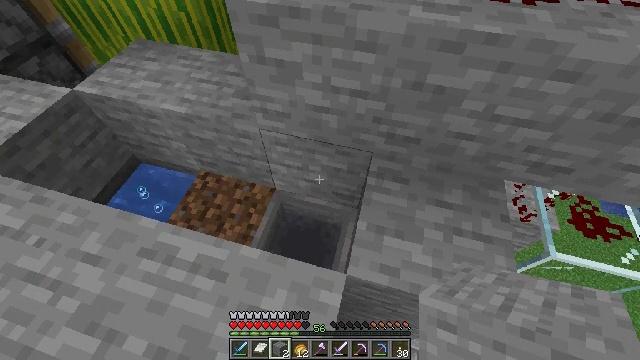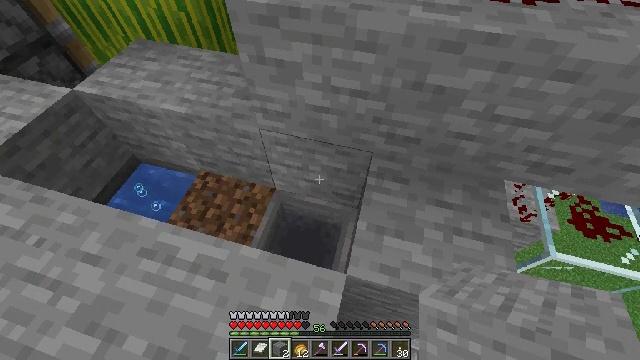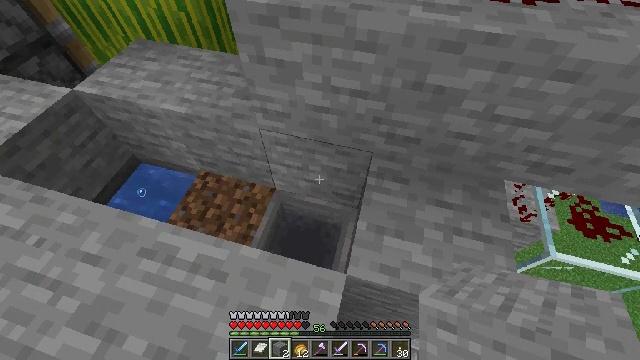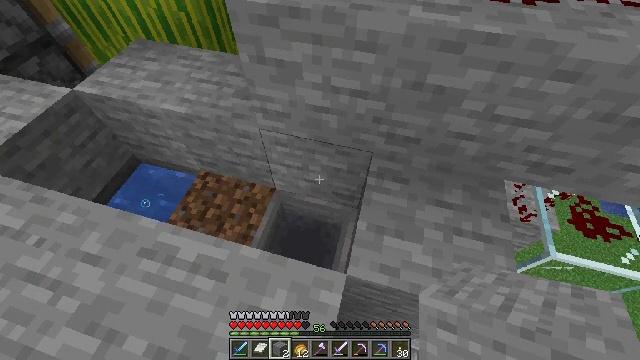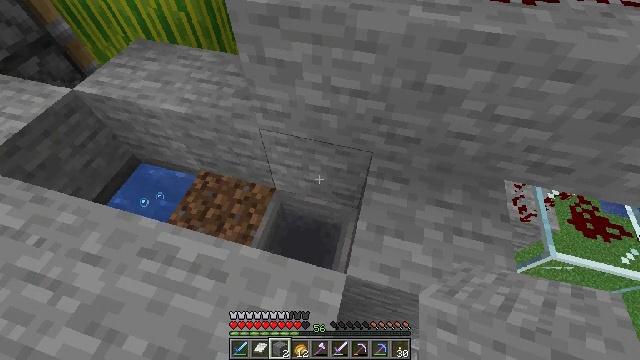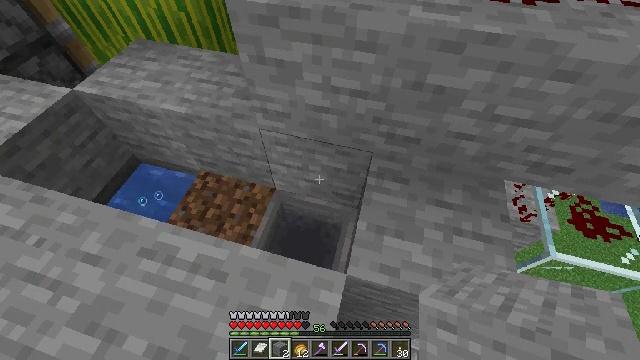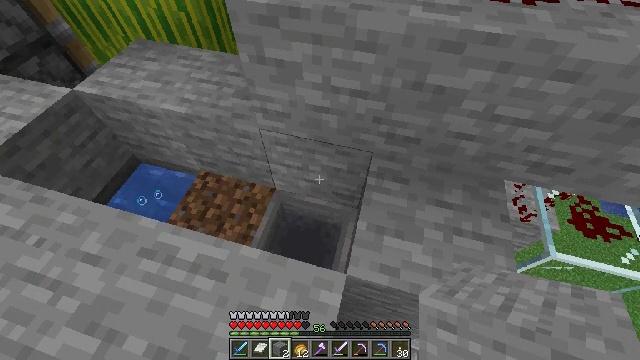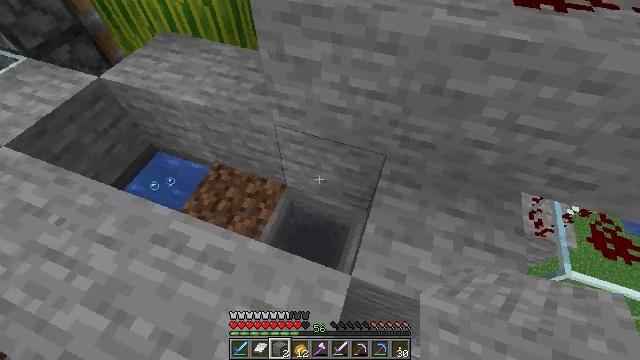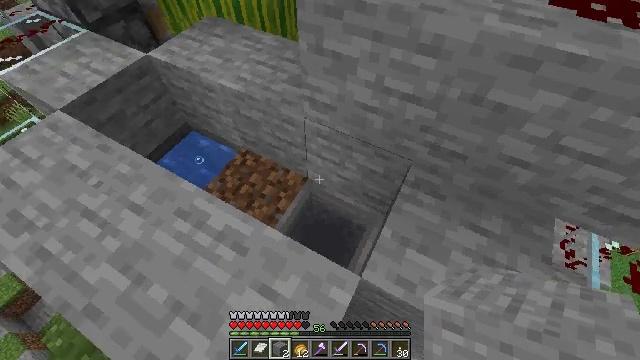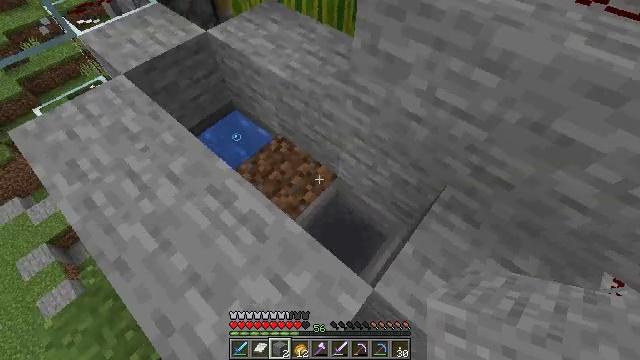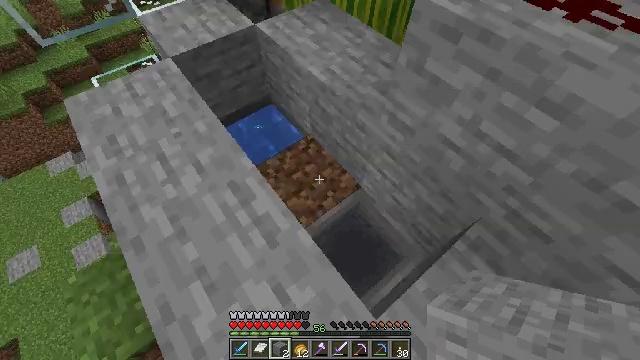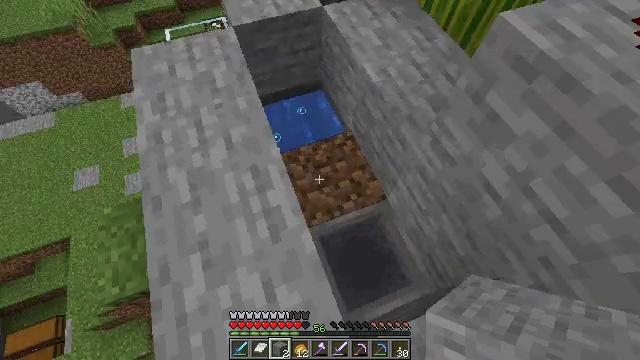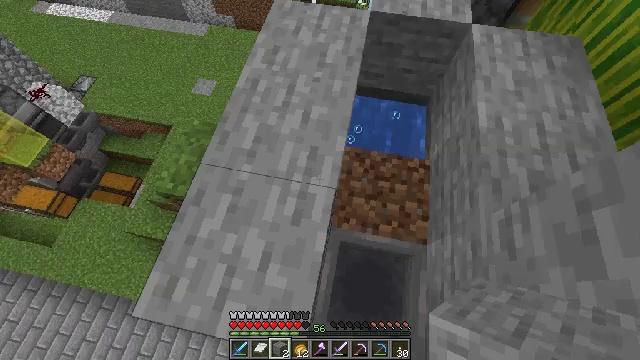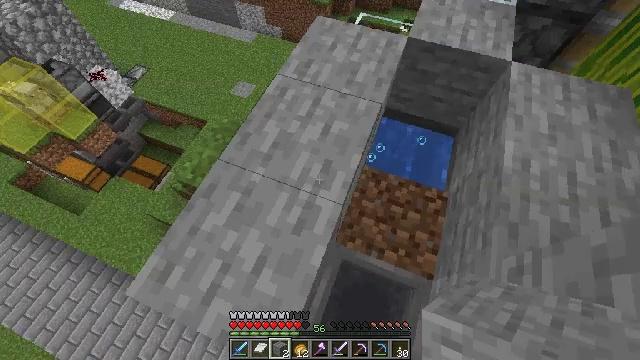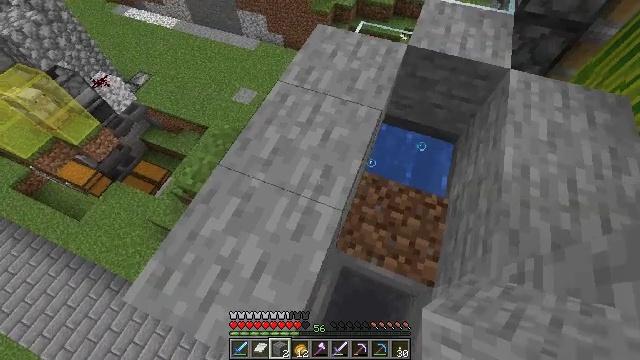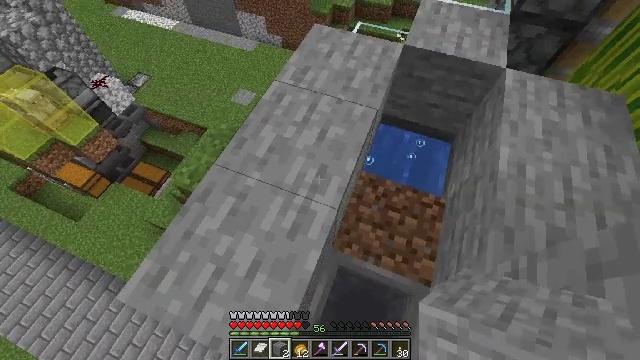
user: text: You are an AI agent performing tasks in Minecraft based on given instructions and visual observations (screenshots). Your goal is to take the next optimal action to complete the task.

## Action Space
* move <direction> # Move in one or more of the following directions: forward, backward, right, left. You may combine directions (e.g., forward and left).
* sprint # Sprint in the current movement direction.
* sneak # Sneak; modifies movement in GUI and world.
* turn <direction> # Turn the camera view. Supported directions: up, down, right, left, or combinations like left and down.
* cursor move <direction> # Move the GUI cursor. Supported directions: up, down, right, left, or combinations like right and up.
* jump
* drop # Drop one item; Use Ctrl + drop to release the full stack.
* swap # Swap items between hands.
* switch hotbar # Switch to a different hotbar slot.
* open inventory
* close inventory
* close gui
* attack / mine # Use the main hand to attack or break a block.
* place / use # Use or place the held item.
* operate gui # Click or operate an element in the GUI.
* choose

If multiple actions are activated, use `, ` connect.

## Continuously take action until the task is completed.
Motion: motion action
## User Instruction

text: Mine the hopper to collect it.
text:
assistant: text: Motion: no_op
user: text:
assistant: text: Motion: no_op
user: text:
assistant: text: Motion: no_op
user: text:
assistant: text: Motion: no_op
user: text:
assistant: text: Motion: no_op
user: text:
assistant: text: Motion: no_op
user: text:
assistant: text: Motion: turn left
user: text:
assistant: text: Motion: turn left
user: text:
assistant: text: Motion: move forward, turn left and down
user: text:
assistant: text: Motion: move forward and move right, turn left
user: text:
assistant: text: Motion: move forward and move right, turn left and down
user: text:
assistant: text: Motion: turn left and down
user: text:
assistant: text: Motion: turn left and up
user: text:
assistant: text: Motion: turn up
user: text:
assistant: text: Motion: no_op
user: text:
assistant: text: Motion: no_op
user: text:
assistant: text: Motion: no_op
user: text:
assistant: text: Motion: turn left
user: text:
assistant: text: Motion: turn down
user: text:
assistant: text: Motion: no_op
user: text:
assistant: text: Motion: no_op
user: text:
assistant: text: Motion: no_op
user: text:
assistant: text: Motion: no_op
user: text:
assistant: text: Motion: move back
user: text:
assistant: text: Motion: move back
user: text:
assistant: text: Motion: move back
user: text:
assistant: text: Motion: no_op
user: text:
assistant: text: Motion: no_op
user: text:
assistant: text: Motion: no_op
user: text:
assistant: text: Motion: no_op